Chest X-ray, PA view. Patient: 38 years old, sex M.
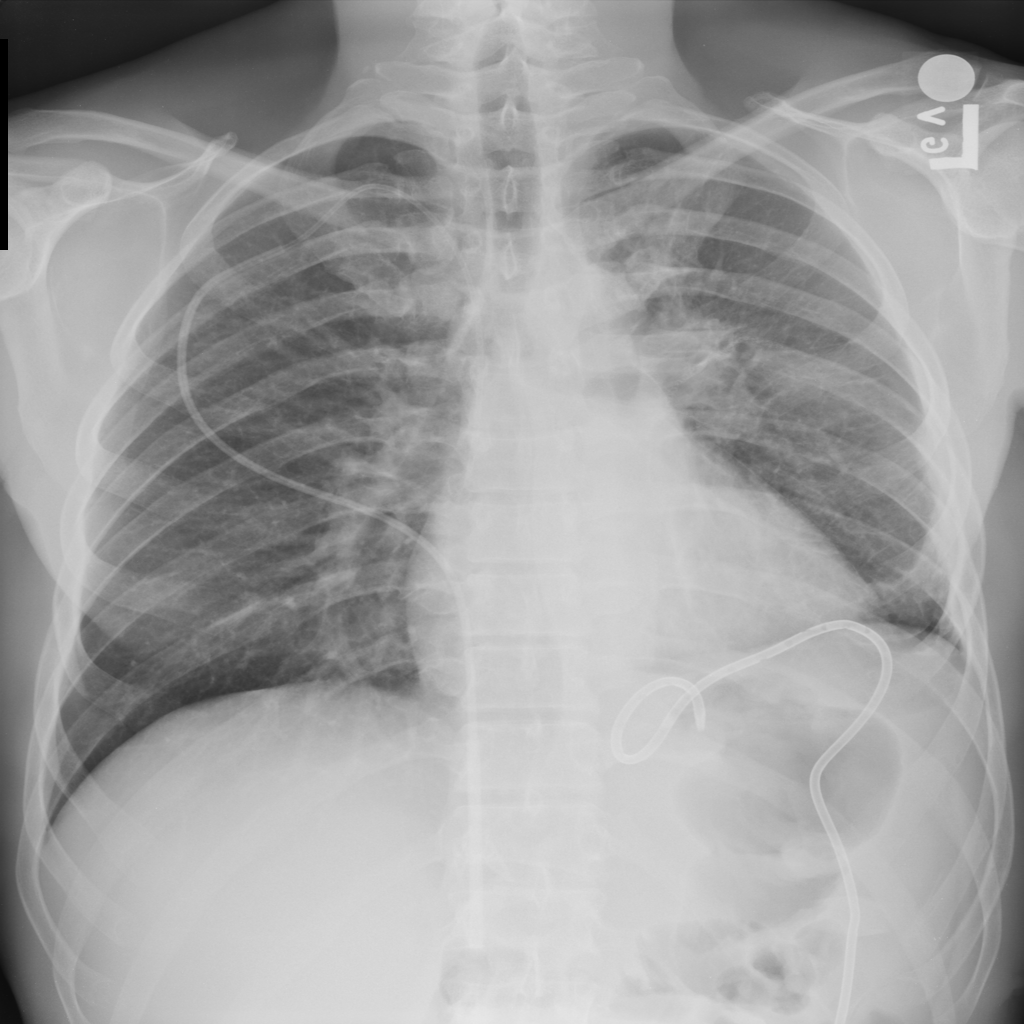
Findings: Pneumothorax